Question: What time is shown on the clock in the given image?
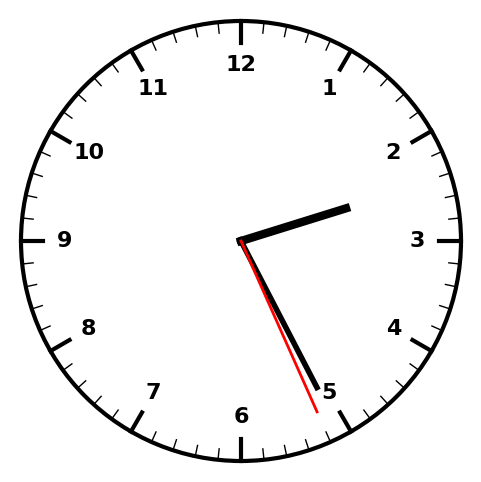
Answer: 02:25:26